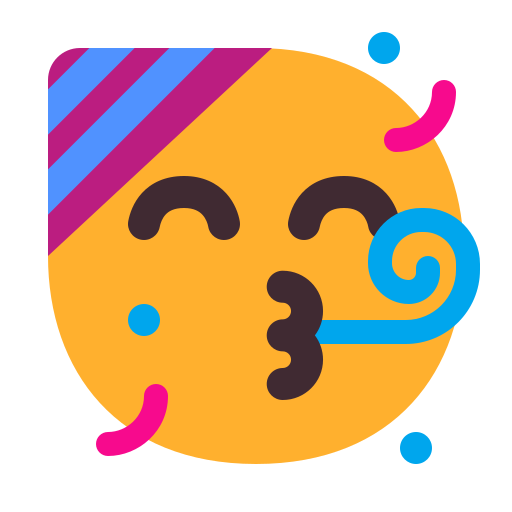
partying face flat